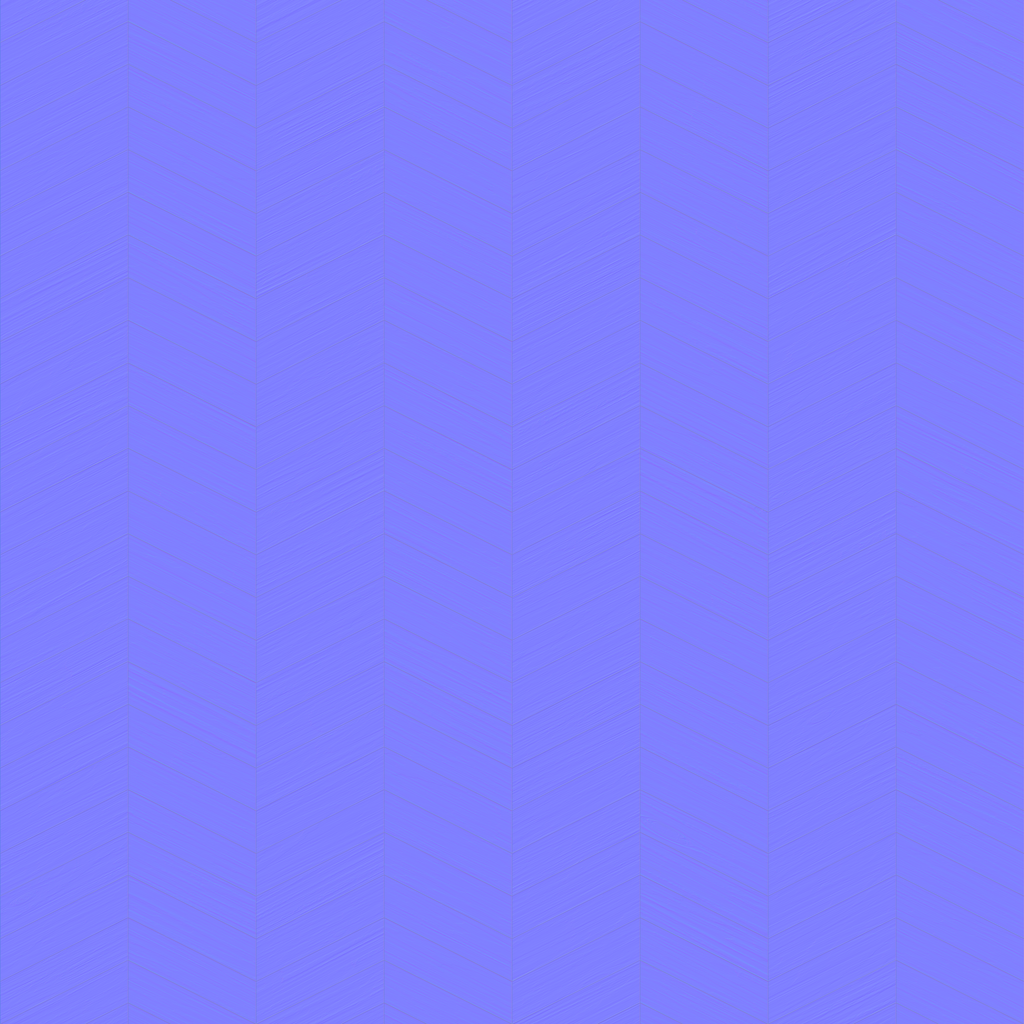
Texture map type: NormalDX